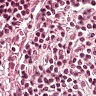
Metastatic tissue present: no